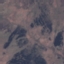
Label: HerbaceousVegetation